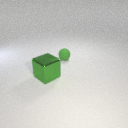
large green metal cube to the left of small green rubber sphere